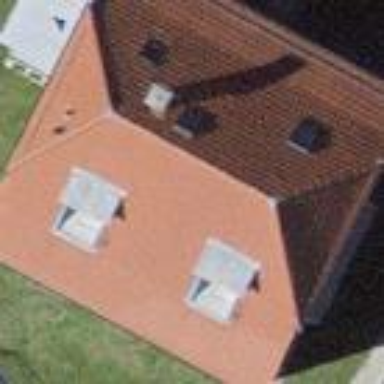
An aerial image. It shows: Hipped roof on apartment building.